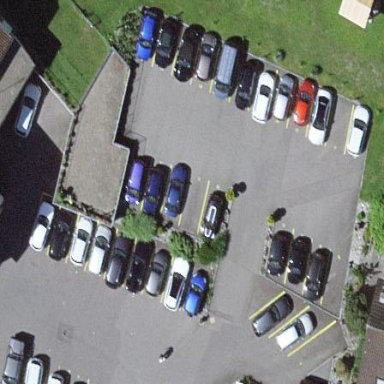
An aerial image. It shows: Parking area with surface.